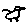
Label: bird